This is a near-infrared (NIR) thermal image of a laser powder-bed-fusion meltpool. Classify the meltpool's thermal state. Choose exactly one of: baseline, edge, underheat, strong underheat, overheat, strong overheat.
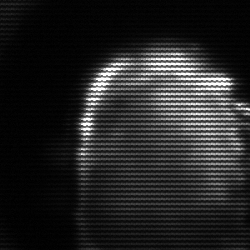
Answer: baseline